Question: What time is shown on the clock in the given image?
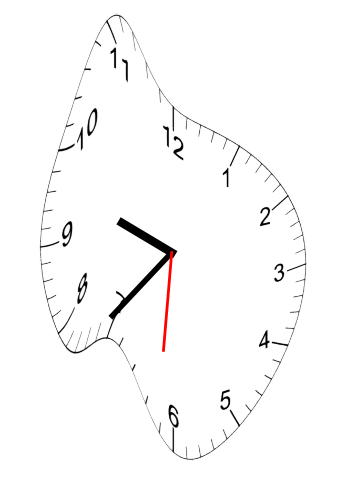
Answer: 09:36:31